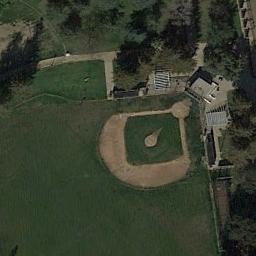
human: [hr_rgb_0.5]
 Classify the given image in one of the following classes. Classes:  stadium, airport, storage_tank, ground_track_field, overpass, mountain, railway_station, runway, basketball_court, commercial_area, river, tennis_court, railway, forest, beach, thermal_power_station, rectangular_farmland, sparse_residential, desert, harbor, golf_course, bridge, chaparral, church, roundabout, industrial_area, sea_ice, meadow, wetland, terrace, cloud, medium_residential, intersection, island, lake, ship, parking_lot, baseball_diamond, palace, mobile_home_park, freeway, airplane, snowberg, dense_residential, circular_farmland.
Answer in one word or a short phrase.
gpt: baseball_diamond